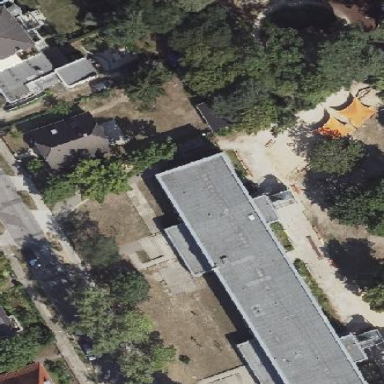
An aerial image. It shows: Flat roof kindergarten building.